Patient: sex F, age 58
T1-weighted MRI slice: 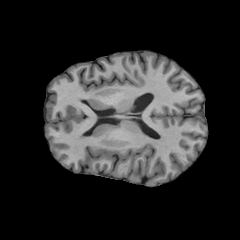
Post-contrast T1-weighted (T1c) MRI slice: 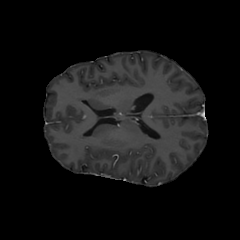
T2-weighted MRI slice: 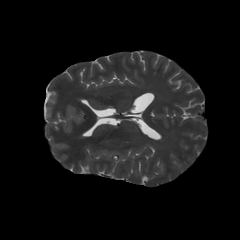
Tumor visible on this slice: no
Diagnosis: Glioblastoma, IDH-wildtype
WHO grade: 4